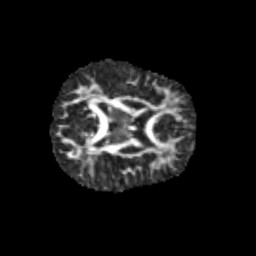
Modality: FA
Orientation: axial
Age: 9
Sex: female
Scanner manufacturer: siemens
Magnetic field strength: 3 T
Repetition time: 3.8 s
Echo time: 0.07 s